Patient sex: M
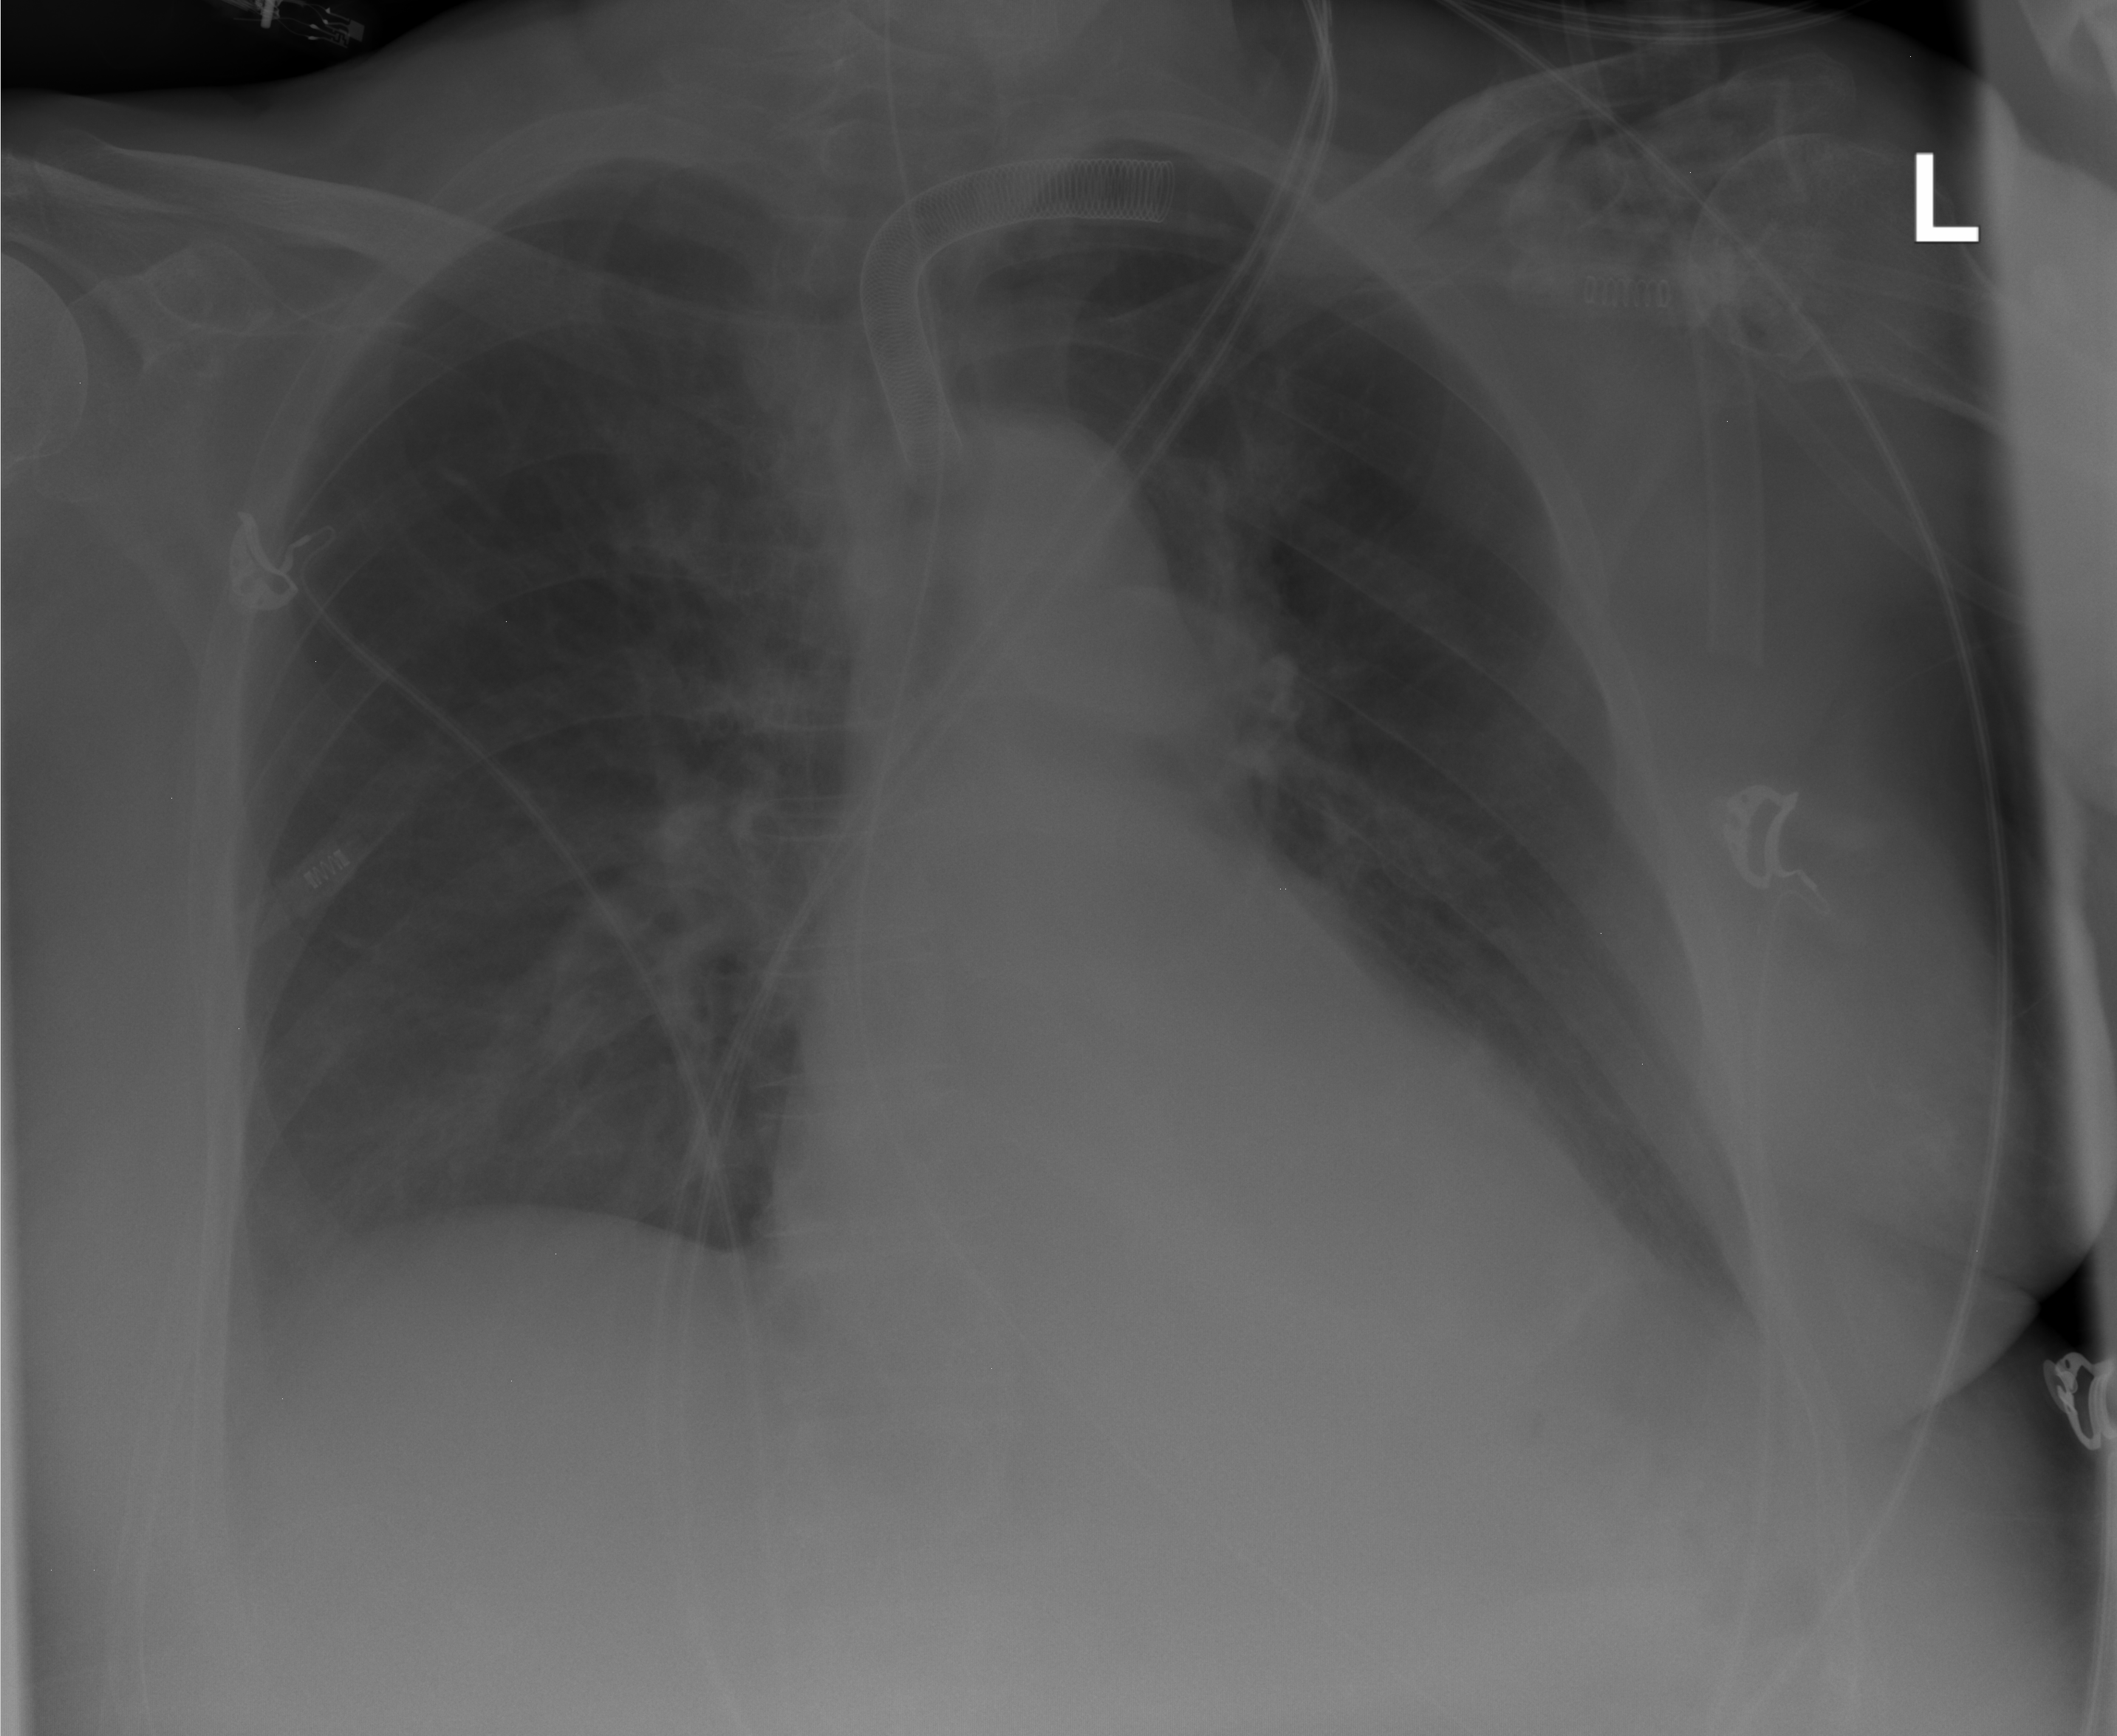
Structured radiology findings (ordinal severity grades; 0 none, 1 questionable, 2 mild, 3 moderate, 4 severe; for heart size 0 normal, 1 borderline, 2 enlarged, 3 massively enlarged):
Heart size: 1
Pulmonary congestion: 0
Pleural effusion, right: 1
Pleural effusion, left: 0
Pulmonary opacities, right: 0
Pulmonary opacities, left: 0
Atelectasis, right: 0
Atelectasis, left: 0